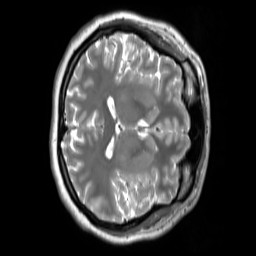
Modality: T2w
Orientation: axial
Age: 30
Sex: female
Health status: ill
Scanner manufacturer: siemens
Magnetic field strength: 3 T
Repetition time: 2.8 s
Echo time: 0.326 s